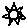
Label: sun